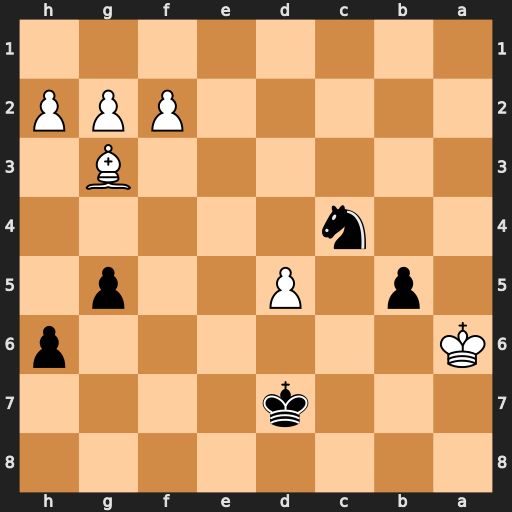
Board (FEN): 8/3k4/K6p/1p1P2p1/2n5/6B1/5PPP/8
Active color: b
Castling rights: -
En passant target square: -
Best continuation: b4 Kb5 b3 Kxc4 b2